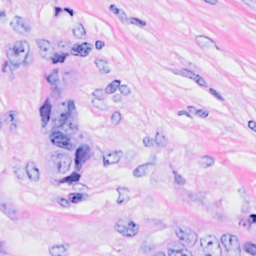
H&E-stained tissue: Breast